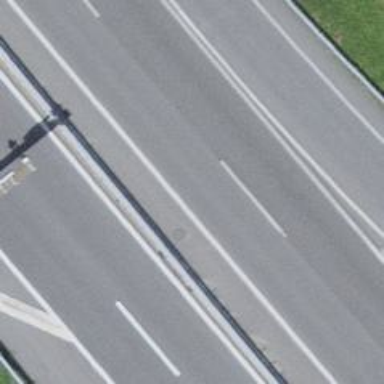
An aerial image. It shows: Asphalt motorway link.